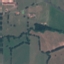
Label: Pasture